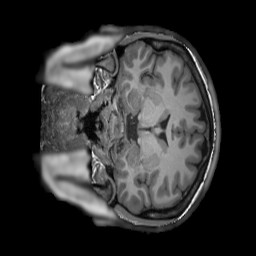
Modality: T1w
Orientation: coronal
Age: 28
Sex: female
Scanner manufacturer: siemens
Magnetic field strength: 3 T
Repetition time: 2.3 s
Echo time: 0.00232 s